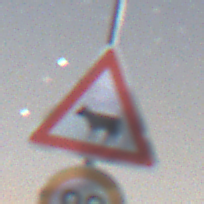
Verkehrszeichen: ViehtriebRechts
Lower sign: Geschwindigkeit80
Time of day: Night
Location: Outdoor (Nature)
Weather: Clear
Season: NotSpecified
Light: Natural